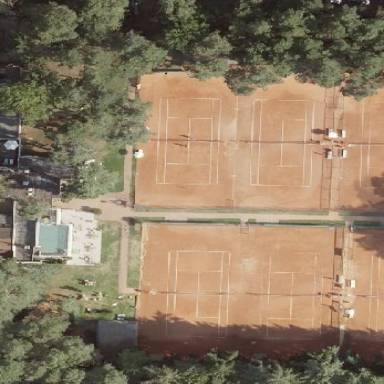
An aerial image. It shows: Sports centre with focus on tennis.